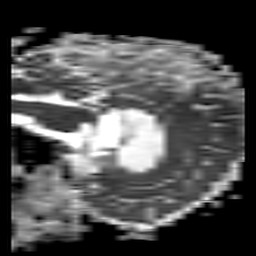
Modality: ADC
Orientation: sagittal
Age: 63
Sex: male
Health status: ill
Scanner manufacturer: philips
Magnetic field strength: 3 T
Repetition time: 3.8 s
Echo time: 0.09 s